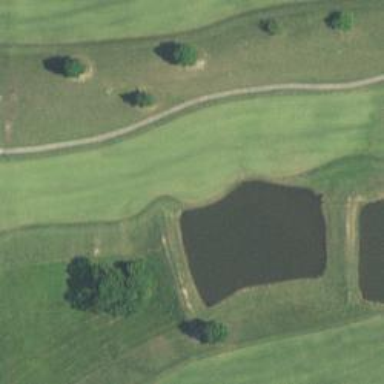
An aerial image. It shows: Golf tee on grassy land.